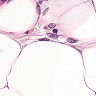
Metastatic tissue present: yes